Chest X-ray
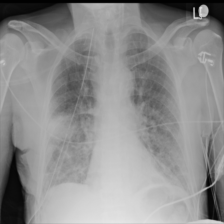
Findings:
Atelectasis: negative
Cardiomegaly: negative
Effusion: negative
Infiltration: negative
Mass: negative
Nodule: negative
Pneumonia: negative
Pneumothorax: negative
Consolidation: negative
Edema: negative
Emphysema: negative
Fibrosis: negative
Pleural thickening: negative
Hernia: negative